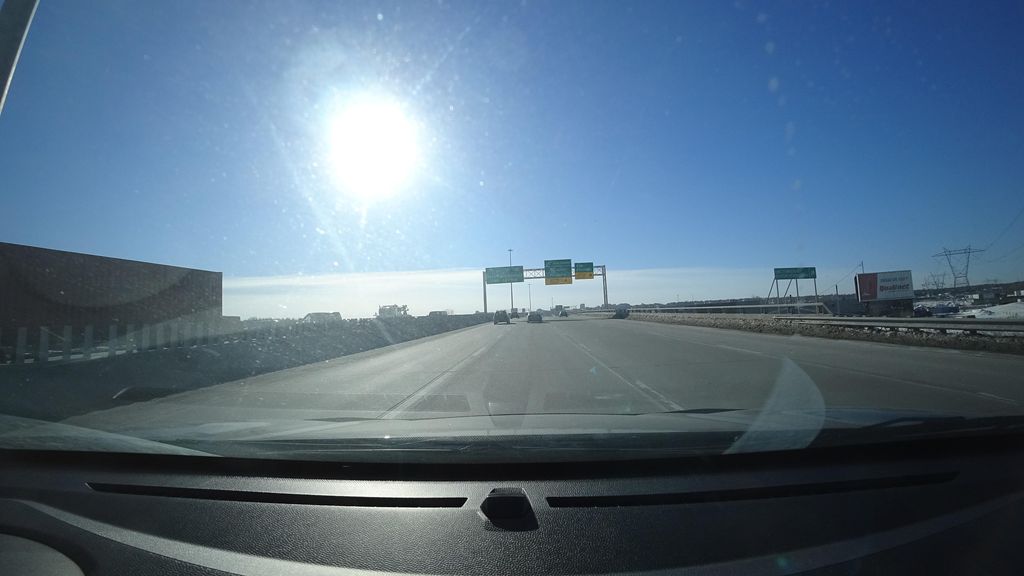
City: quebec_city